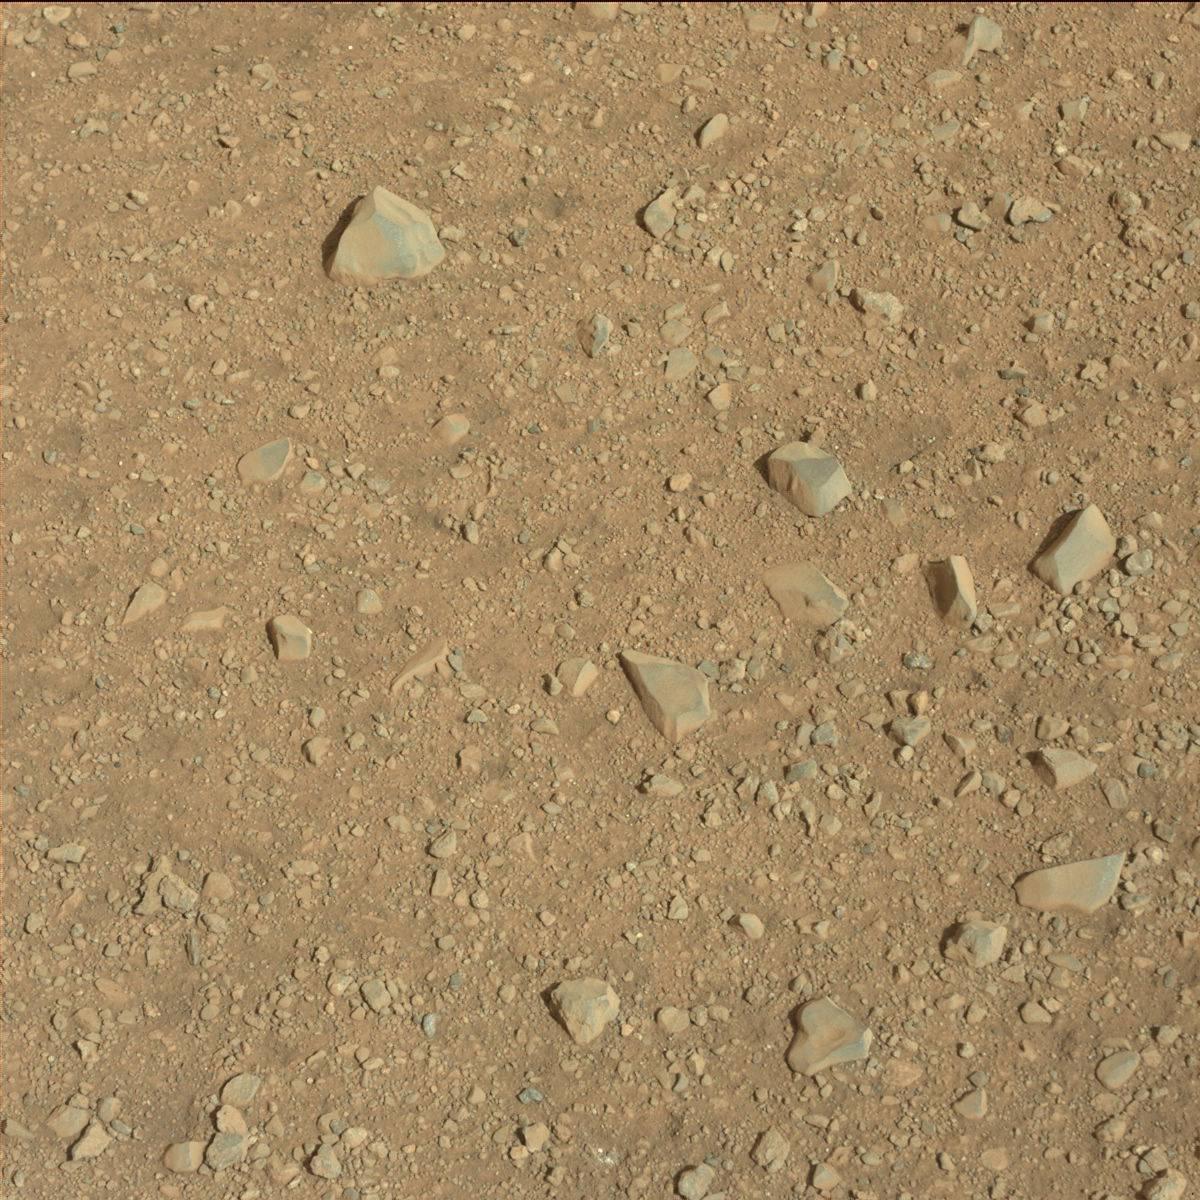
Terrain classes present: Bedrock, Rock, Sand / Soil